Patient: sex F, age 66
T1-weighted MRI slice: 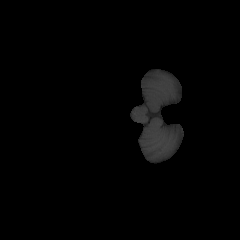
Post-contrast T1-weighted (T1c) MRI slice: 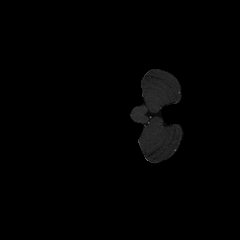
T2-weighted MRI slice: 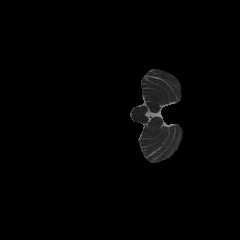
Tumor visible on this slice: no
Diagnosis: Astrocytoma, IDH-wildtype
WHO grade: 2